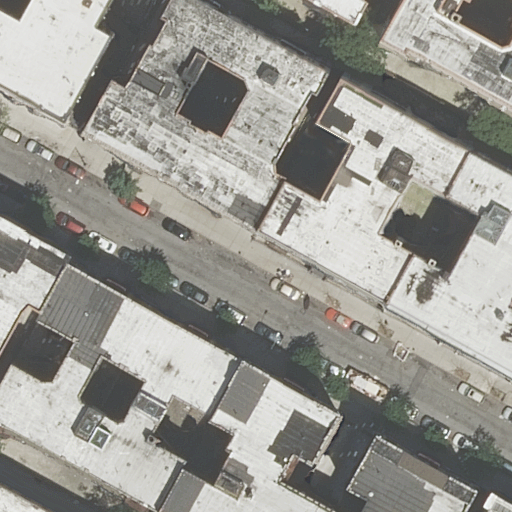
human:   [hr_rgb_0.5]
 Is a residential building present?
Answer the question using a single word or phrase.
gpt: yes

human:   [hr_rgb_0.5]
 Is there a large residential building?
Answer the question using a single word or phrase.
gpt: yes

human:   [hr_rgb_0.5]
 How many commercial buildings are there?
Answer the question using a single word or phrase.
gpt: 0

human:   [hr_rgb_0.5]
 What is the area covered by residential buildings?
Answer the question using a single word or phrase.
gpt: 4790m2

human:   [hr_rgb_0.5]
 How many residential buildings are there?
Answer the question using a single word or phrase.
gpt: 11

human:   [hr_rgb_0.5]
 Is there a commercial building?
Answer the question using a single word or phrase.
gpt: no

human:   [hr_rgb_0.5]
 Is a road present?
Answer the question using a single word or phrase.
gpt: yes

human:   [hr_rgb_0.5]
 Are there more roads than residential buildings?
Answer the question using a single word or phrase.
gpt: no

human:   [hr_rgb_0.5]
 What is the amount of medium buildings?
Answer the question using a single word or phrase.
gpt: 2

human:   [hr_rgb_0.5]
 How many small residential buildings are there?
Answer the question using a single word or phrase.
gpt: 4

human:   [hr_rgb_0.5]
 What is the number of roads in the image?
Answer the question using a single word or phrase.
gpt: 1

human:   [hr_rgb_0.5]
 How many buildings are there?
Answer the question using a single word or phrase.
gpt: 11

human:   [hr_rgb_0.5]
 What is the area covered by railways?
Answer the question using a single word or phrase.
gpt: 0m2

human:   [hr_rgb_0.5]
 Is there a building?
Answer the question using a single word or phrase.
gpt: yes

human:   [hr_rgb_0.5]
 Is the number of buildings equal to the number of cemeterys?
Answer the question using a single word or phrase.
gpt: no

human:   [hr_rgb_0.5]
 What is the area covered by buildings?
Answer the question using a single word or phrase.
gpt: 4790m2

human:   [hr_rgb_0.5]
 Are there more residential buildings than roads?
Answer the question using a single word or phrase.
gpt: yes

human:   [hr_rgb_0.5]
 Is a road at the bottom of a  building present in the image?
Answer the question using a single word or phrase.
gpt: yes

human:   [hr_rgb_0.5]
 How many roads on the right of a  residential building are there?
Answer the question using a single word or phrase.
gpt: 1

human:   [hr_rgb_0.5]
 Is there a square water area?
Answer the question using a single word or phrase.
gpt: no

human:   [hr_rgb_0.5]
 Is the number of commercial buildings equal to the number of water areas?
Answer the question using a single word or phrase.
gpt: yes

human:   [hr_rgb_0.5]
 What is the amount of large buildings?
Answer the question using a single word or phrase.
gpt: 5

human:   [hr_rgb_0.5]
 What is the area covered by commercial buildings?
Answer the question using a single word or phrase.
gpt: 0m2

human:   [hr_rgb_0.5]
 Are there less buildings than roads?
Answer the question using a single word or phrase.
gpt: no

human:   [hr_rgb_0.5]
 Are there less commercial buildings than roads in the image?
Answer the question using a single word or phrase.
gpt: yes

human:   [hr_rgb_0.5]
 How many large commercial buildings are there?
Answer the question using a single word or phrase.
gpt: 0

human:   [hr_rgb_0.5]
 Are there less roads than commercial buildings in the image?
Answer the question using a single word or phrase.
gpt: no

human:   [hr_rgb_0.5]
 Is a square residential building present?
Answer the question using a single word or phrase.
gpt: no

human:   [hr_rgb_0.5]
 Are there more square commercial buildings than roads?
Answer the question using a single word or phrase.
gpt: no

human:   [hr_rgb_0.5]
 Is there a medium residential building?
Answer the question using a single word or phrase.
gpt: yes

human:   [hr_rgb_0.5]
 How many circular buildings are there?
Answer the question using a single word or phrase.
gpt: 0

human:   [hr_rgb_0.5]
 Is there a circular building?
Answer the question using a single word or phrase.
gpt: no

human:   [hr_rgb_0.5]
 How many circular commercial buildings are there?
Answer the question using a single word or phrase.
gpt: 0

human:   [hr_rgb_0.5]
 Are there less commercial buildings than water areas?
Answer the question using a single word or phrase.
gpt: no

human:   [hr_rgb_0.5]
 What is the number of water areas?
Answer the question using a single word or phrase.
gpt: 0

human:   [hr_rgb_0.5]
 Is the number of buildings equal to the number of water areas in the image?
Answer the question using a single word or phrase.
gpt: no

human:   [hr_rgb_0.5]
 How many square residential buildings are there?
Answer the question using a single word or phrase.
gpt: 0

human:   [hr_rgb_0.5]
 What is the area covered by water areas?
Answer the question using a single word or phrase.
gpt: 0m2

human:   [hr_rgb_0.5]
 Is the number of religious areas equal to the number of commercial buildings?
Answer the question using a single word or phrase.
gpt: yes

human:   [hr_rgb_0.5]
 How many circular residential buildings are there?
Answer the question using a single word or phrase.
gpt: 0

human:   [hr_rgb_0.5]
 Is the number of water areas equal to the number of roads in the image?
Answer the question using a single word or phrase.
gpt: no

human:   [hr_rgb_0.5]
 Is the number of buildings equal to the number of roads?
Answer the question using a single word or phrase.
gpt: no

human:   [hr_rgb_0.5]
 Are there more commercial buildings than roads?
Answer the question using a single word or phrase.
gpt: no

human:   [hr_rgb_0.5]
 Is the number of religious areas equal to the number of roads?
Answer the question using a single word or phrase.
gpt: no

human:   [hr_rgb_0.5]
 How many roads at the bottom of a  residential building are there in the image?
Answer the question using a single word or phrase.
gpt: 1

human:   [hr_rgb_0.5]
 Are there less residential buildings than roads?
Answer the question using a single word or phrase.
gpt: no

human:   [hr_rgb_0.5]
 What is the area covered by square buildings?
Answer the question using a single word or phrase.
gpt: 0m2

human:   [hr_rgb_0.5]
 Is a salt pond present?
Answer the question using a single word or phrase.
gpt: no

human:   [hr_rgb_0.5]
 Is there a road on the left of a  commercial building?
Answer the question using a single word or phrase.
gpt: no

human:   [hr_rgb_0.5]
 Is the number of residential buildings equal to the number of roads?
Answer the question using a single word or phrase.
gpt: no

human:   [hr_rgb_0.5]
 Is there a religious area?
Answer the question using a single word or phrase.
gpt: no

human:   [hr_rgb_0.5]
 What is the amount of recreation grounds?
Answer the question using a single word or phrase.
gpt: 0

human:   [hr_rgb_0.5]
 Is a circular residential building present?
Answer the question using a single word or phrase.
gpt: no

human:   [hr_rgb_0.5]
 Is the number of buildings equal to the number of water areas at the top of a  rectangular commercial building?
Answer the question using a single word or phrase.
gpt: no

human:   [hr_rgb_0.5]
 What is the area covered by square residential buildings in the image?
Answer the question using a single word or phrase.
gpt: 0m2

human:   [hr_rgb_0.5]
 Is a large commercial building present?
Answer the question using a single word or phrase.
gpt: no

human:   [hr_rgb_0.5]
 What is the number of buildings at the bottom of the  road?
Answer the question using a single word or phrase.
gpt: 4

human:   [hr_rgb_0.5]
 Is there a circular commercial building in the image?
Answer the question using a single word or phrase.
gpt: no

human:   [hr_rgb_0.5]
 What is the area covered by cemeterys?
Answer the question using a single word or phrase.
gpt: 0m2

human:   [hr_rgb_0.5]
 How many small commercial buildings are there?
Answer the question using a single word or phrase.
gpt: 0

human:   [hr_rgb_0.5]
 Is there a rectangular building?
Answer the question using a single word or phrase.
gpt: yes

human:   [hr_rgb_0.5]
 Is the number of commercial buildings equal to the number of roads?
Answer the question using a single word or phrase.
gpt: no

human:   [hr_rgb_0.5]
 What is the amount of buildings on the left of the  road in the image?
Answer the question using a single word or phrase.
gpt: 4

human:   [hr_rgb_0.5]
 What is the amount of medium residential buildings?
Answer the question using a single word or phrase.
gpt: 2